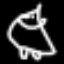
Label: frog